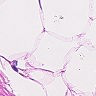
Metastatic tissue present: no